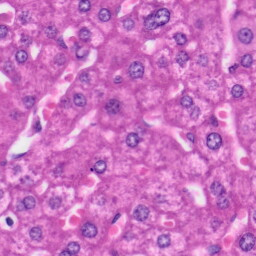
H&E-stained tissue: Liver